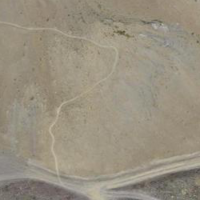
EUNIS habitat code: 48
Species observed at this site:
Ranunculus glacialis